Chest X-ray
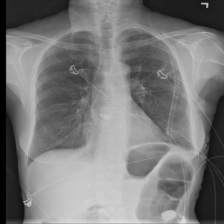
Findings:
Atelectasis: negative
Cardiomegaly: negative
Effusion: negative
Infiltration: negative
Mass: negative
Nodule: negative
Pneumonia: negative
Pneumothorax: positive
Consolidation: negative
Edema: negative
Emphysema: negative
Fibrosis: negative
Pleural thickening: negative
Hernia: negative